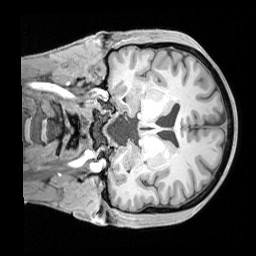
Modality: T1w
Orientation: coronal
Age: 37
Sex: male
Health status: healthy
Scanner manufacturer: siemens
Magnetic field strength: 3 T
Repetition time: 1.65 s
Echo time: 0.00182 s